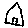
Label: house